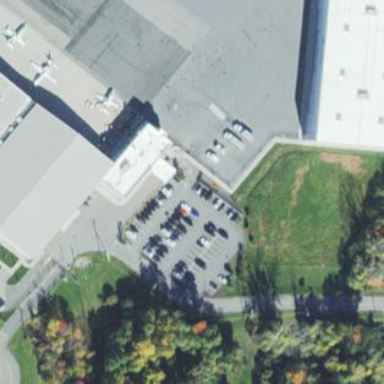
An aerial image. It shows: Parking area.